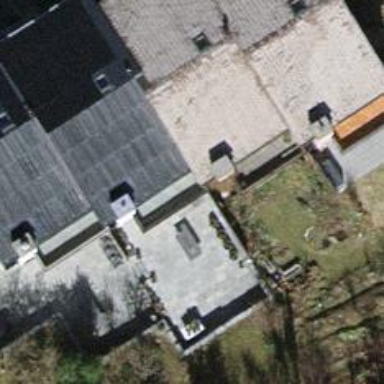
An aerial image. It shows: Terrace building.